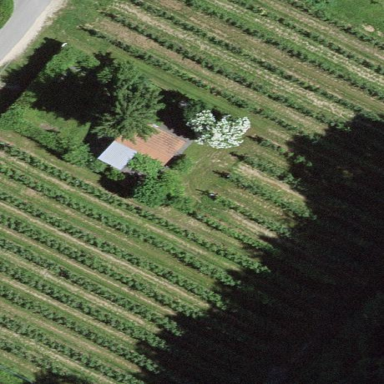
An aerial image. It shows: Orchard.